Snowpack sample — Buffalo Mountain, Silverthorne, Colorado, USA (1/25/25, 10:11 AM MST)
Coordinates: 39.6222, -106.1139
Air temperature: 22 °F
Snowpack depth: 110 cm
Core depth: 10 cm
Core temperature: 46.4 °F
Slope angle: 12°, slope face: 102°
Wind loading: high
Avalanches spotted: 0
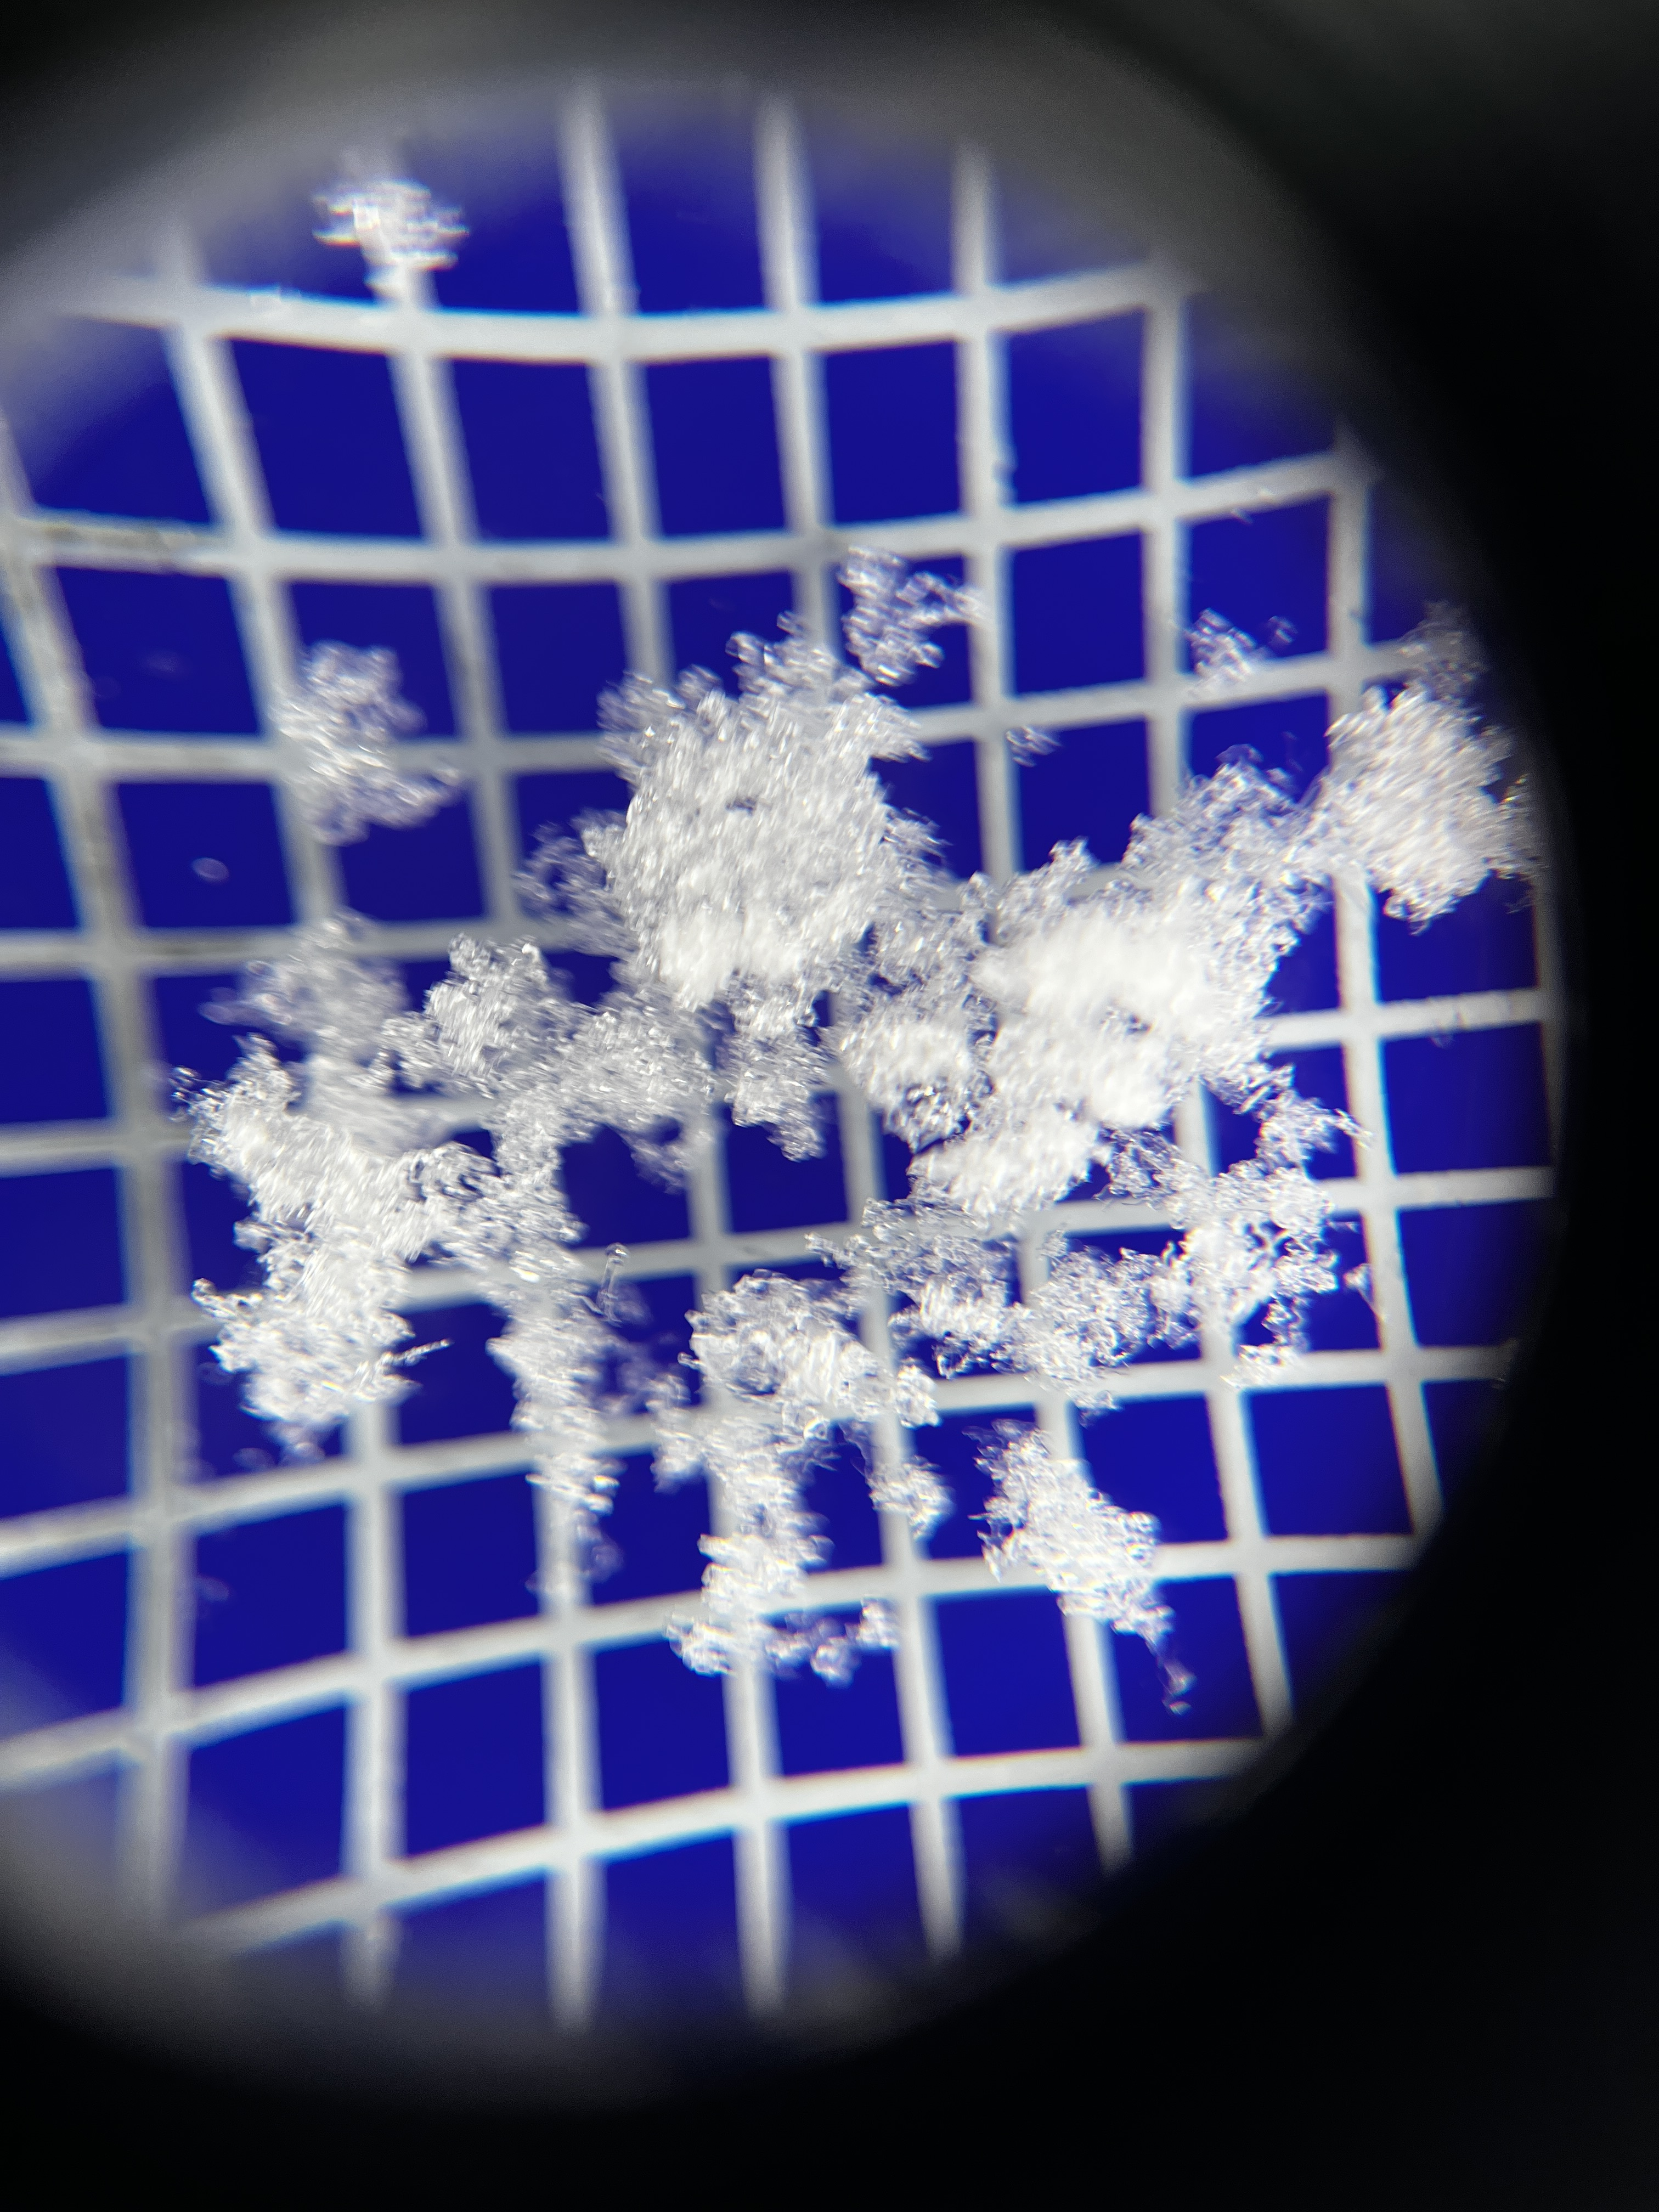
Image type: magnified_profile
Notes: No avalanches nearby, collected on the outskirts of a fire break 15 meters from the treeline, on way to Buffalo and Red Mountain